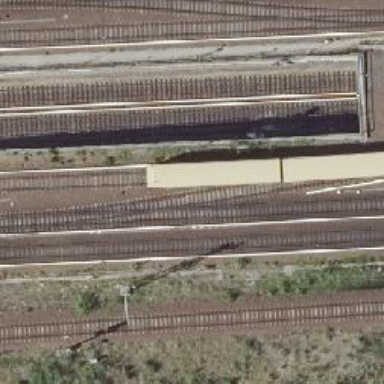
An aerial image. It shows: Solitary milestone along the railway.